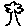
Label: tree